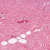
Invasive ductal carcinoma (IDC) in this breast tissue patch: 0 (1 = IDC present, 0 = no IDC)